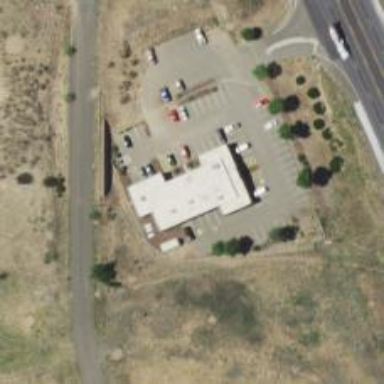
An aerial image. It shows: Clinic.